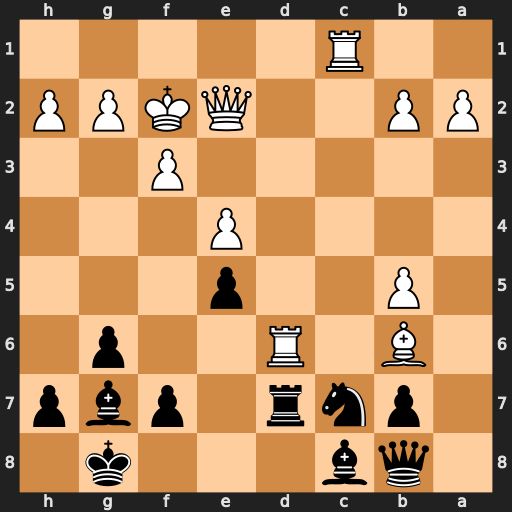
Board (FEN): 1qb3k1/1pnr1pbp/1B1R2p1/1P2p3/4P3/5P2/PP2QKPP/2R5
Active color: b
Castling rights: -
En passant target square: -
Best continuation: Rxd6 Bxc7 Qa7+